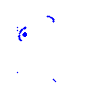
Particle: kaon